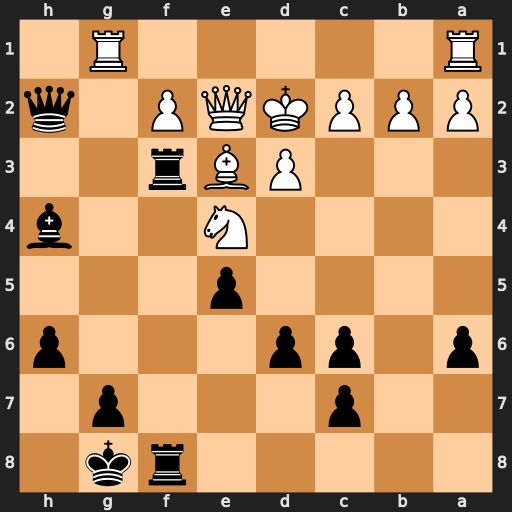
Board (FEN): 5rk1/2p3p1/p1pp3p/4p3/4N2b/3PBr2/PPPKQP1q/R5R1
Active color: b
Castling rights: -
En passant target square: -
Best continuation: Bxf2 Nxf2 Rxf2